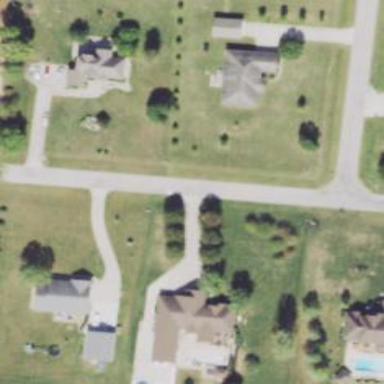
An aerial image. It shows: Residential road.